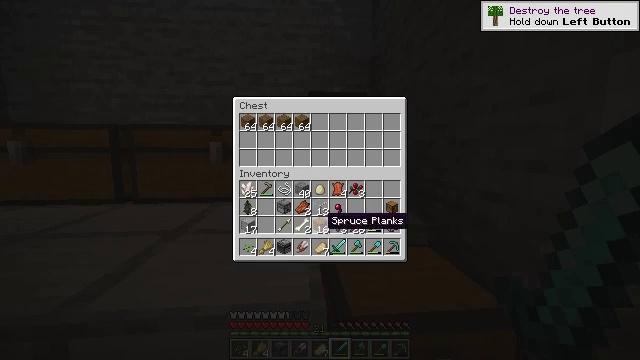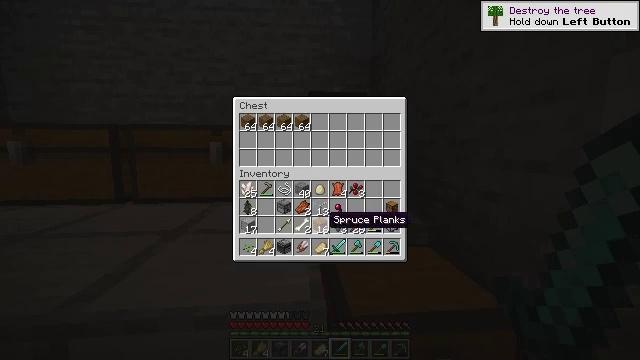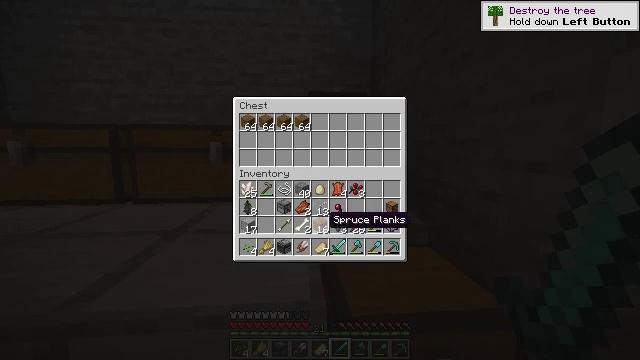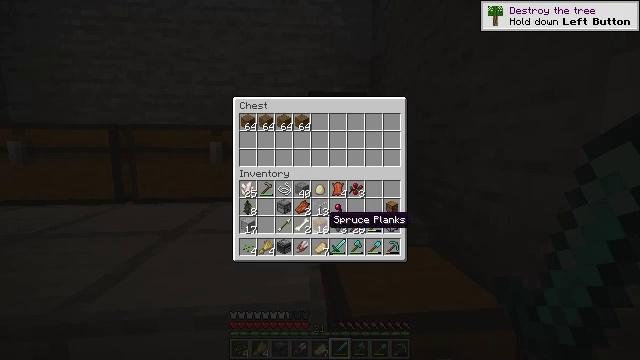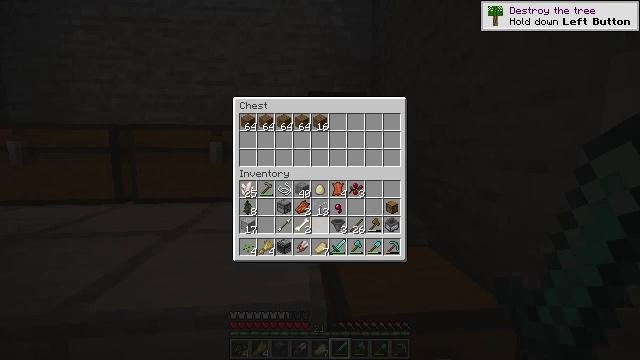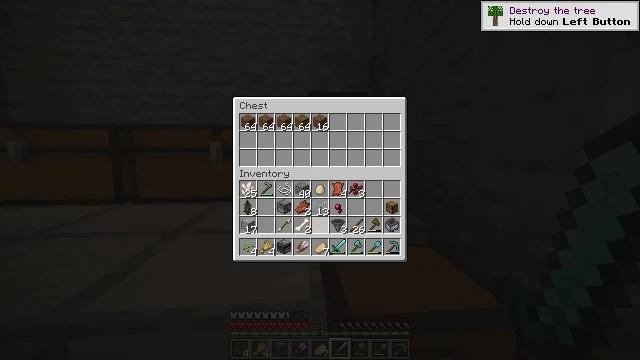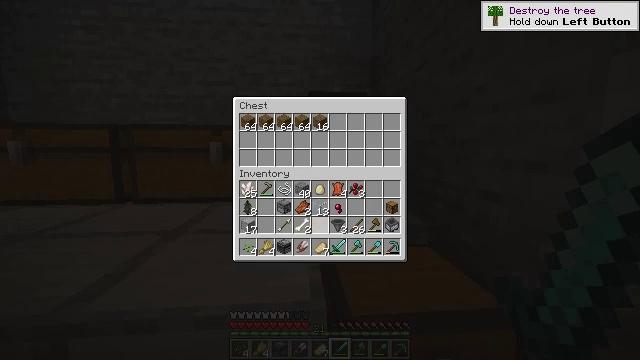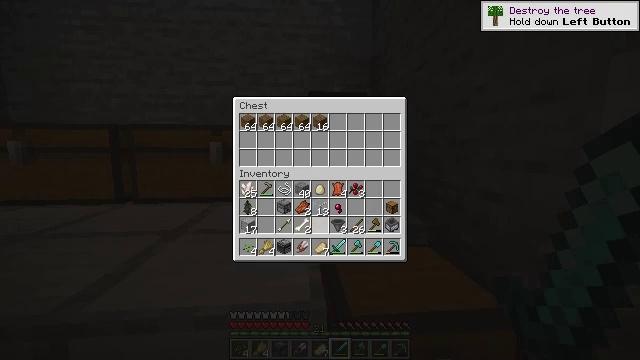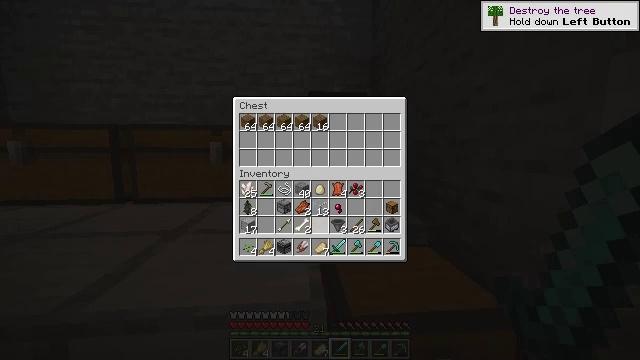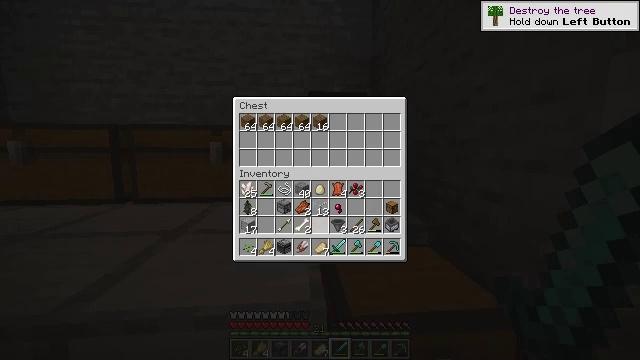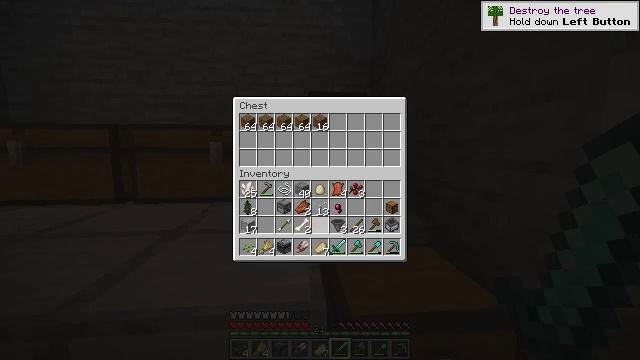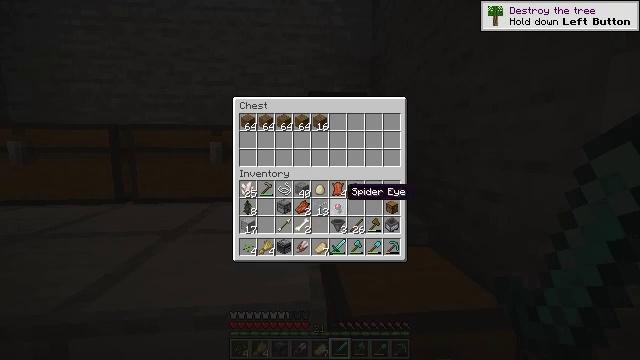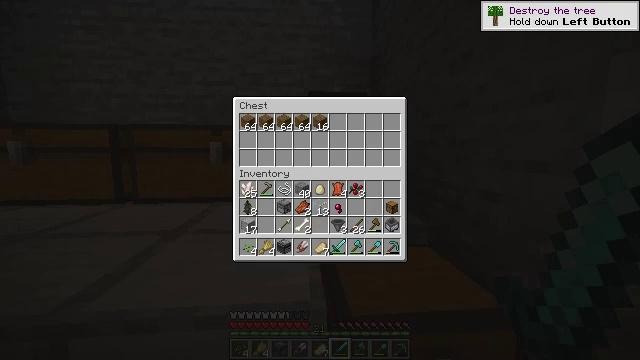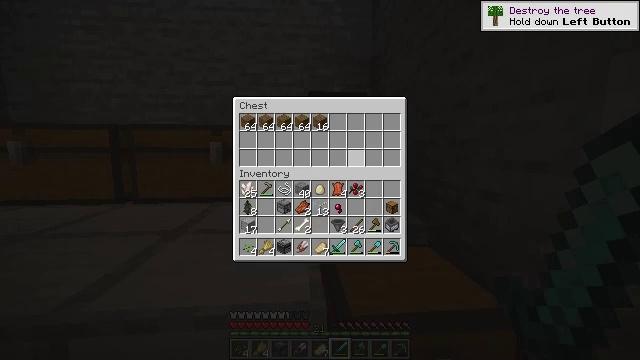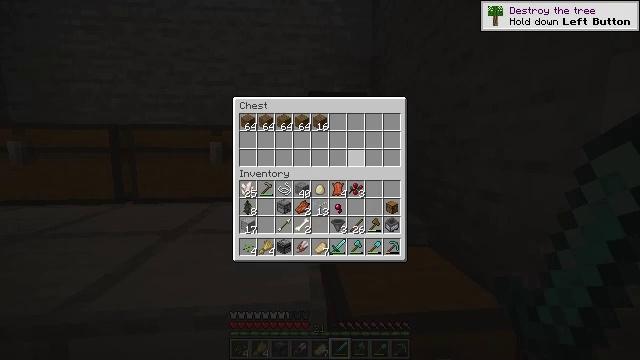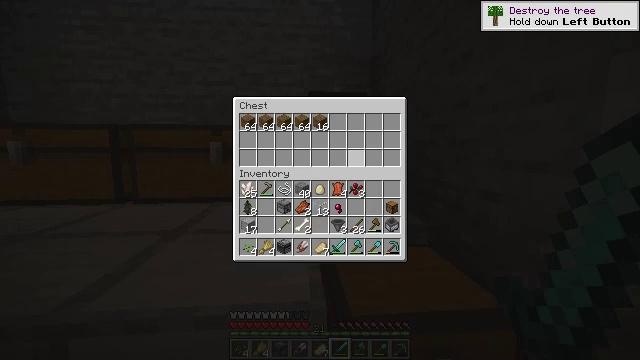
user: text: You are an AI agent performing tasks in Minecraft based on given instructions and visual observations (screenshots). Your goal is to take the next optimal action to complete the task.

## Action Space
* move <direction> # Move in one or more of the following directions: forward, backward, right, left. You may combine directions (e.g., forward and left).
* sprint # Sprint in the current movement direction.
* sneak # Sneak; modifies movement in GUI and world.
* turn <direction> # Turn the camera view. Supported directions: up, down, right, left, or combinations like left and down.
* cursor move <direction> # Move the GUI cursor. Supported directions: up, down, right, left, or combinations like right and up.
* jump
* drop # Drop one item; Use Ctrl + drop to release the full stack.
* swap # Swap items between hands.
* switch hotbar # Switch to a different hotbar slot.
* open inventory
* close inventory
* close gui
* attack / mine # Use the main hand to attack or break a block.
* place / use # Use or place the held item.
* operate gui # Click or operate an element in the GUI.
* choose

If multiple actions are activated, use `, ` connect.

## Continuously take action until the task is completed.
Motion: motion action
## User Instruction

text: craft item air
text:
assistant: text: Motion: sneak
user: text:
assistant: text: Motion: sneak
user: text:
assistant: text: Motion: sneak
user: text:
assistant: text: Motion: sneak, attack / mine
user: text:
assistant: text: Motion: sneak, attack / mine
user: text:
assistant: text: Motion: sneak
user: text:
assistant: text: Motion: sneak
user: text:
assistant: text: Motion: sneak
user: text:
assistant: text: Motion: sneak
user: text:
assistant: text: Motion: sneak
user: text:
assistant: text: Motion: sneak, turn right and up
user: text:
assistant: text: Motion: sneak, turn right and up
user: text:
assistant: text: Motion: sneak, turn up
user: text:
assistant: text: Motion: sneak
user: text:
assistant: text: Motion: sneak
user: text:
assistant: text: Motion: no_op
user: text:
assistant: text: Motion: no_op
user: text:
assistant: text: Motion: no_op
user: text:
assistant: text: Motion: no_op
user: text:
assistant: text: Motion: no_op
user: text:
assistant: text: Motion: no_op
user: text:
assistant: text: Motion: no_op
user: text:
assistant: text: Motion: no_op
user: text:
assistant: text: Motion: no_op
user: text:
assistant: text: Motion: no_op
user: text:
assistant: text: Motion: no_op
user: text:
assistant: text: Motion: no_op
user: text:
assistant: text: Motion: no_op
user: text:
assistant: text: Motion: no_op
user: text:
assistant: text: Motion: no_op